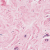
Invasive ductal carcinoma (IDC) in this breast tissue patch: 0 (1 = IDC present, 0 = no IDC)